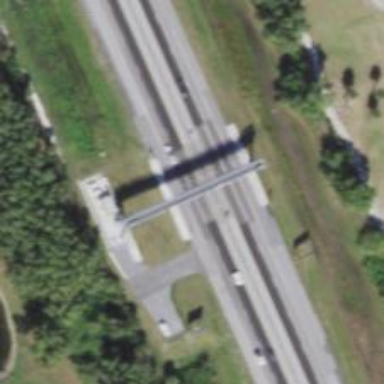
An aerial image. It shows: Toll gantry on the road.